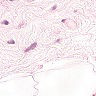
Metastatic tissue present: no